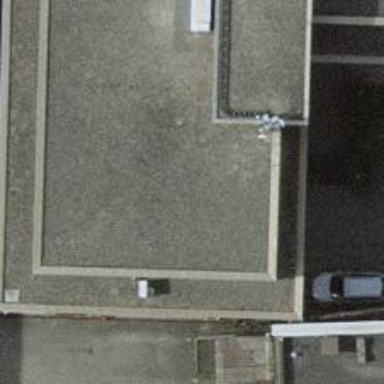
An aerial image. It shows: Transport office.